Question: I have a Google Analytics account for a mobile app (it is actually a .NET Desktop application that is hooked up to the API for mobile apps).
To get rid of referral spam etc, I've set up an include-filter for my view (see pic below). The filter checks the Application Name field and should include only traffic that has this field. In my application, I always call the GA API with this application name.
Now, the problem is that this filter seems to not work when set as a View Filter (to filter out incoming traffic). Even though I set this filter up several weeks ago, I still get referral spam traffic that does not have a valid Application Name. But if I apply the exact same filter to my reports, it actually filters out the spam.

Does anyone here have an idea of why the filter works when filtering out reports, but not as a view filter?
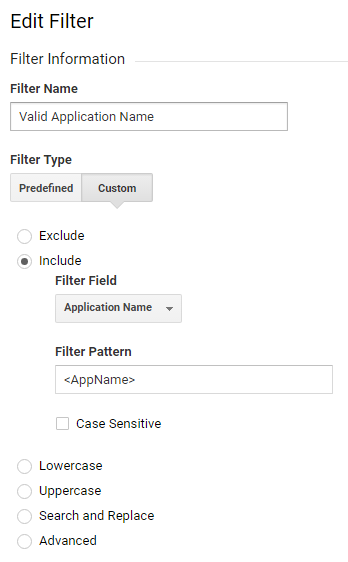
Answer: I solved this by including a hostname filter. The filter is set as:
Include -> Hostname -> Filter Pattern "(not set)".